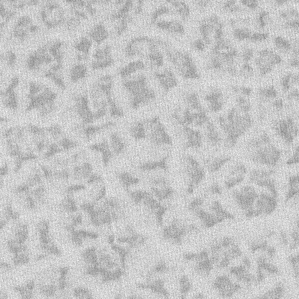
Label: frost